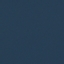
Label: SeaLake